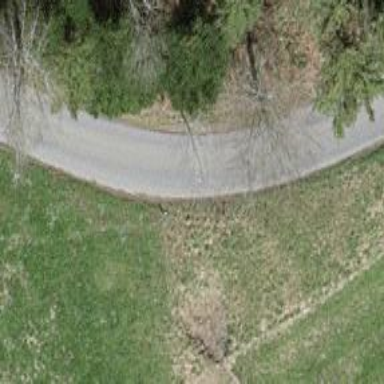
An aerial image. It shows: Unclassified road.